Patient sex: M
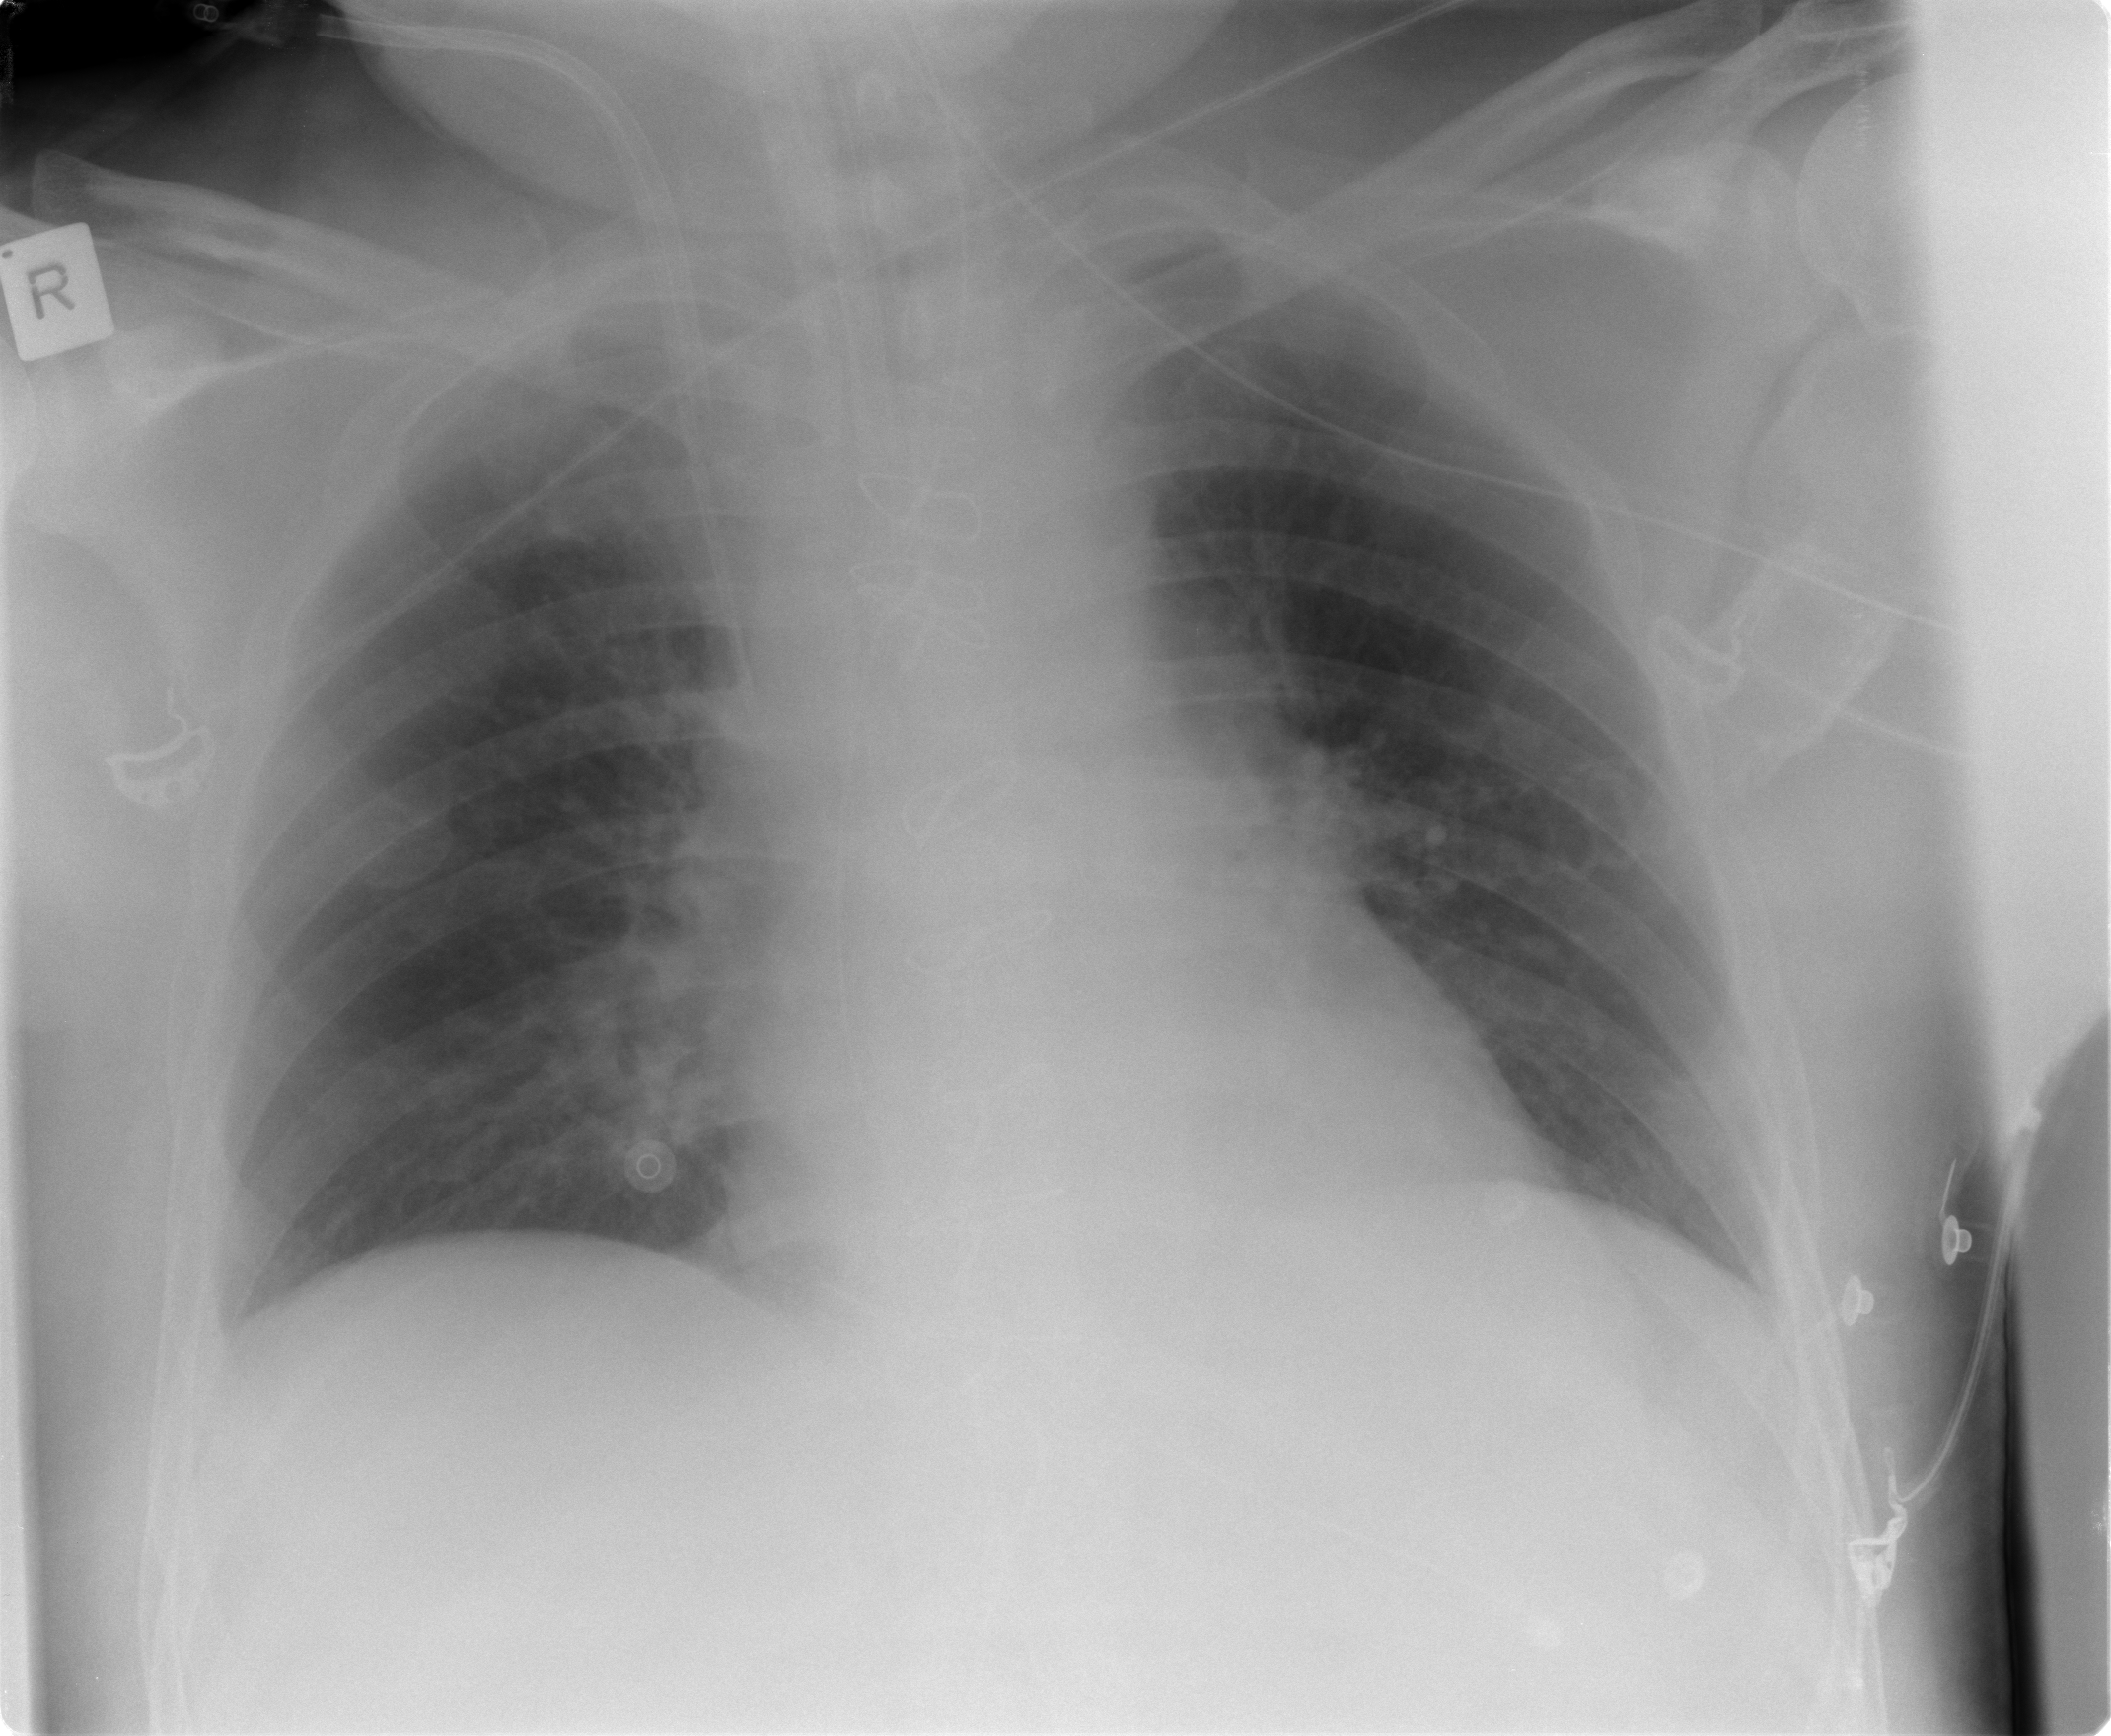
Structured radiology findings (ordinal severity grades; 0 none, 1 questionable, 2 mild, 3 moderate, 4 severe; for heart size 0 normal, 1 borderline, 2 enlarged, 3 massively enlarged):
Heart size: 0
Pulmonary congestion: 2
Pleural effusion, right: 0
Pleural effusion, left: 0
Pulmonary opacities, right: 0
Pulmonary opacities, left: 0
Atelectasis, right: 0
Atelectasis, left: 0